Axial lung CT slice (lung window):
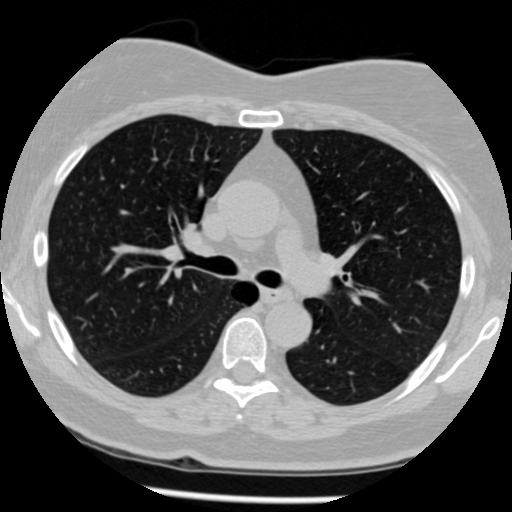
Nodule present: no